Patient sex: M
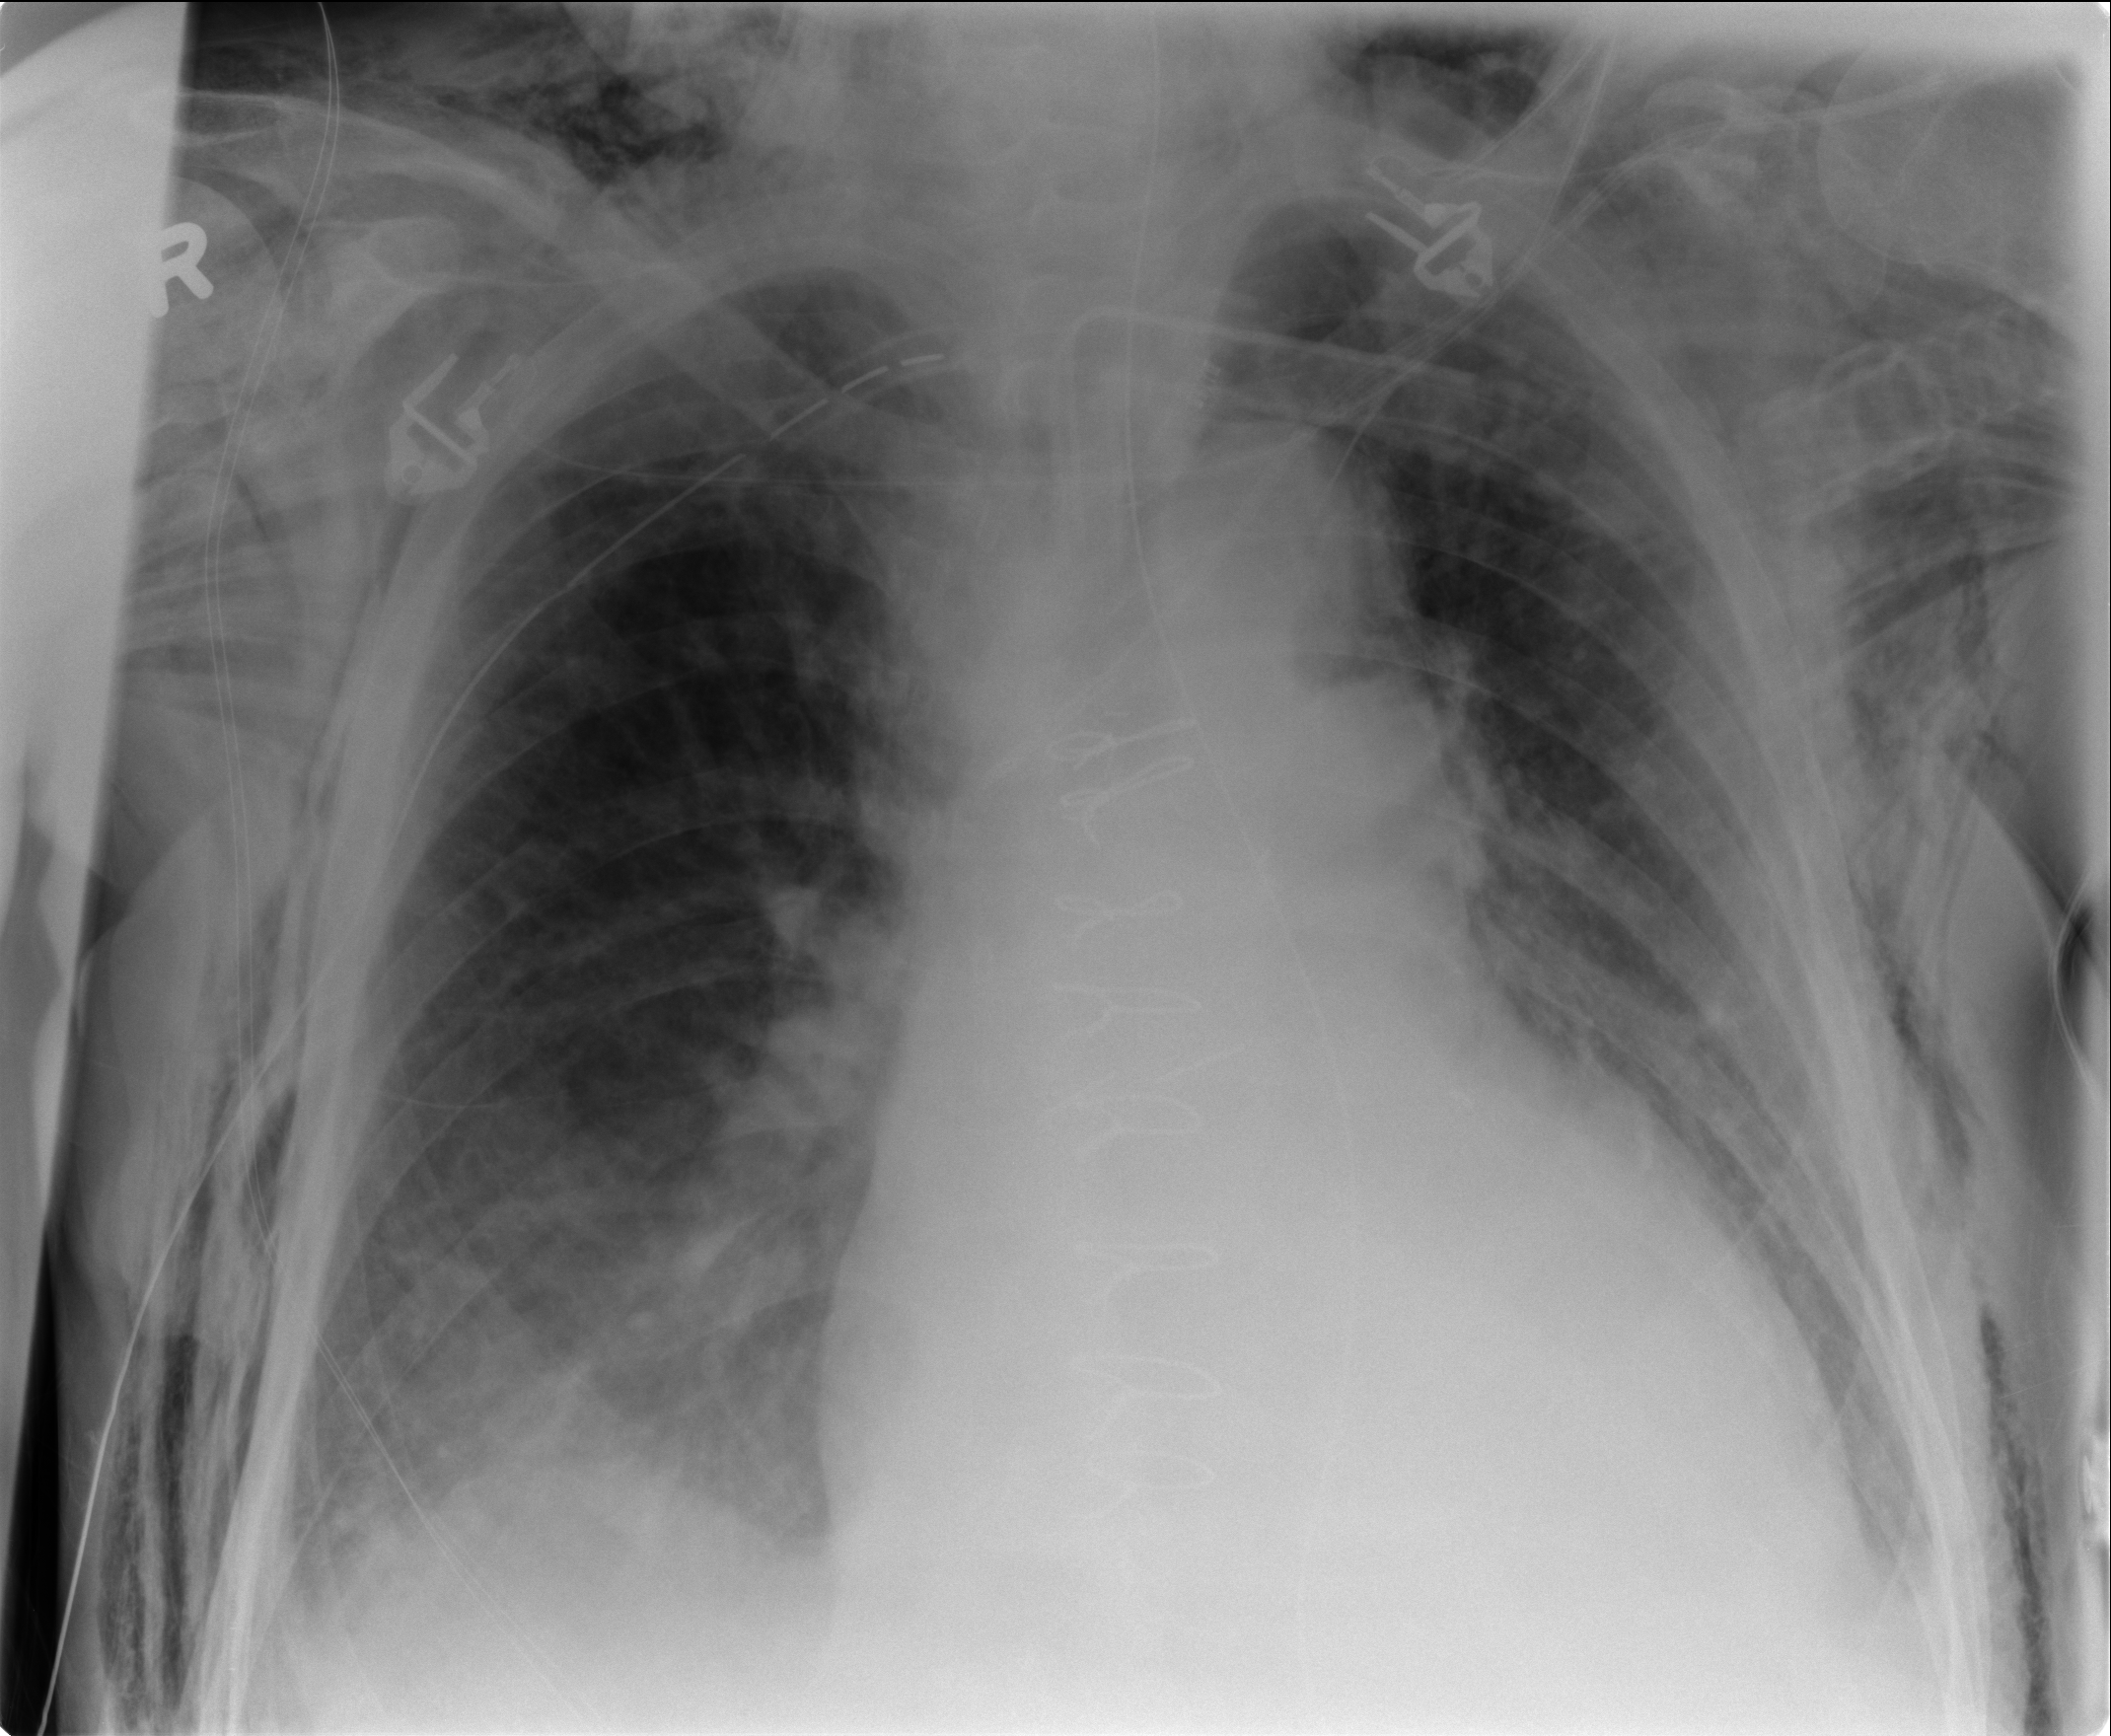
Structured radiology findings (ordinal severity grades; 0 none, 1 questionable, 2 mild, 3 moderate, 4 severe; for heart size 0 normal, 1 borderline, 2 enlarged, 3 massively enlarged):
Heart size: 1
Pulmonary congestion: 0
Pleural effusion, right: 2
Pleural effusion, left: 2
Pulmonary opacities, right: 1
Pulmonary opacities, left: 1
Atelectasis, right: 2
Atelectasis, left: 2